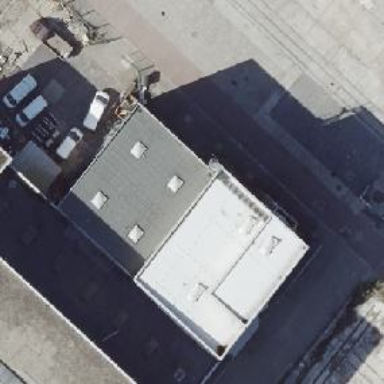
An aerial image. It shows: Building with flat roof.